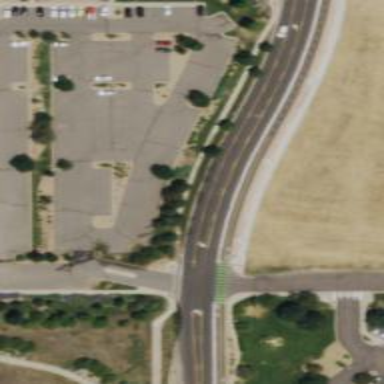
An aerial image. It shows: Tertiary road with asphalt surface and separate sidewalk.